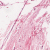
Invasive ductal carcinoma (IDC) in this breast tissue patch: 0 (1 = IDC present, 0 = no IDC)